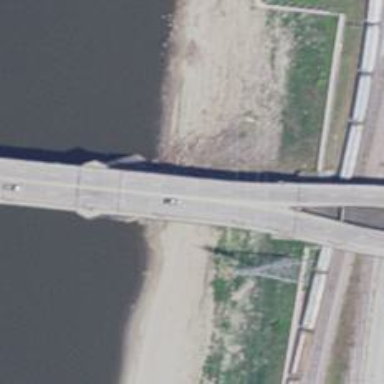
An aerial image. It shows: Secondary road with bridge.